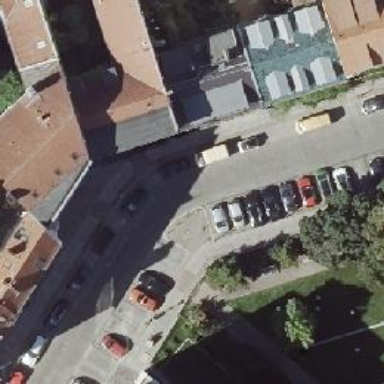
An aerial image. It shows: Sidewalk next to living street.